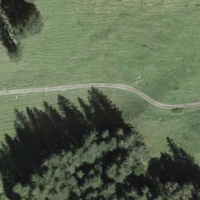
EUNIS habitat code: 23
Species observed at this site:
Rumex alpinus